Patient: sex F, age 62
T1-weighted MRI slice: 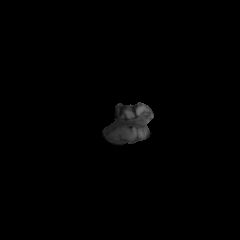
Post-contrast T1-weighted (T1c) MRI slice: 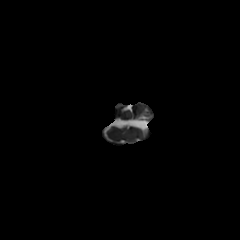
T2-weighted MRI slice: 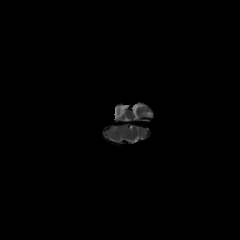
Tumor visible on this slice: no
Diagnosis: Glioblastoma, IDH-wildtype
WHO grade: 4